Question: I have this circle, will be animated when clicking on the h1.
Everything works ok except that I want that the animatation to start from the bottom to right like:

Not from right middle.
<URL>
'''
<svg version="1.1" xmlns="http://www.w3.org/2000/svg" width="80px" height="80px" viewBox="0 0 16 16" preserveAspectRatio="none">
<circle cx="8" cy="8" r="6.215"></circle>
</svg>
'''
How should I do this?
Thanks!
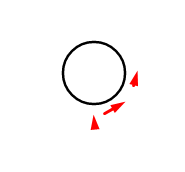
Answer: You can rotate your circle using the transform attribute:
'transform="rotate(degrees centerX centerY)"'
'''
<circle cx="8" cy="8" r="6.215" transform="rotate(90 8 8)"></circle>
'''
To change the direction of the line animation you can change you initial 'stroke-dashoffset' in the CSS to 'stroke-dashoffset: -39;'
Edit: <URL>